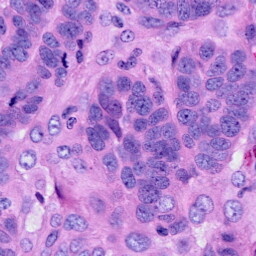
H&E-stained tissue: Ovarian